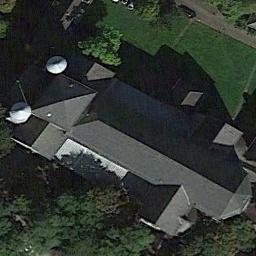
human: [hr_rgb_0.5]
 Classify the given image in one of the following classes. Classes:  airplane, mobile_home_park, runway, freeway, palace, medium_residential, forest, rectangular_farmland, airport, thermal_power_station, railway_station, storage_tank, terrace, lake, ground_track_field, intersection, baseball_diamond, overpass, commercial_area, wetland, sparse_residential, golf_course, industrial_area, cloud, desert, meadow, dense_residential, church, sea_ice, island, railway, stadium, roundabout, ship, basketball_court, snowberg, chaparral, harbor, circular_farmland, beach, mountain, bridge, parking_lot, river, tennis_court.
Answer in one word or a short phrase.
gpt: church